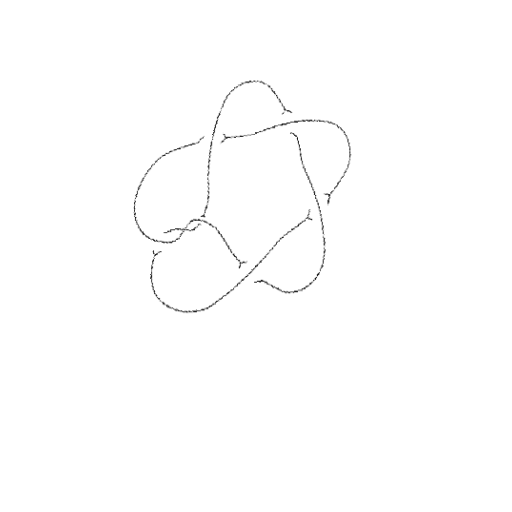
Crossing number: 7